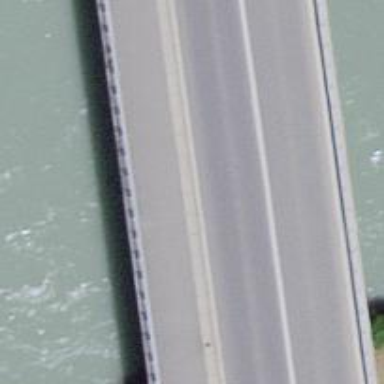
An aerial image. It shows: Path on asphalt surface with bridge.